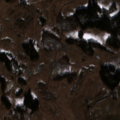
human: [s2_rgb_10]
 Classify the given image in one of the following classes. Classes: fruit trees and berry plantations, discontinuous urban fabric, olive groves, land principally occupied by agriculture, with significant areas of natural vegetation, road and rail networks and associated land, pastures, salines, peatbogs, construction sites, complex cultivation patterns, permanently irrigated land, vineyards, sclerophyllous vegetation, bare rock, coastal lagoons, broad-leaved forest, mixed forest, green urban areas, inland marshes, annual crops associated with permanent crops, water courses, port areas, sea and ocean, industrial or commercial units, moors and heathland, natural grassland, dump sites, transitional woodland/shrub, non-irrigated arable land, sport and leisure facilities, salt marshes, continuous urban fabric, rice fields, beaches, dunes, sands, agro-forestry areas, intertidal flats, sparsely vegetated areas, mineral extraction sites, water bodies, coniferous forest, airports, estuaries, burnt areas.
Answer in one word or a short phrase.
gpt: non-irrigated arable land, pastures, complex cultivation patterns, land principally occupied by agriculture, with significant areas of natural vegetation, coniferous forest